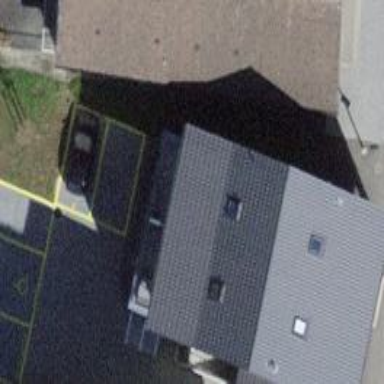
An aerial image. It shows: Building with tile roof.